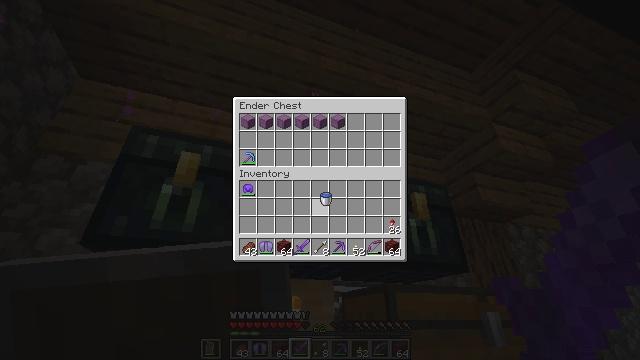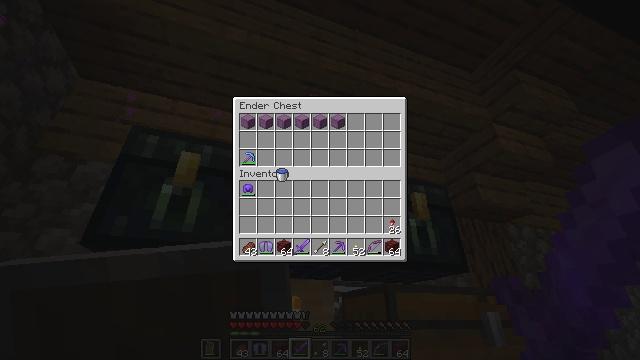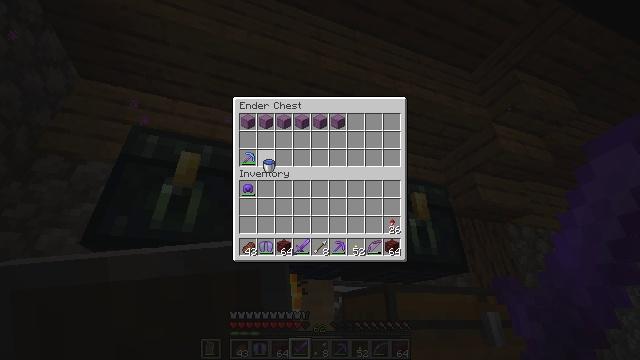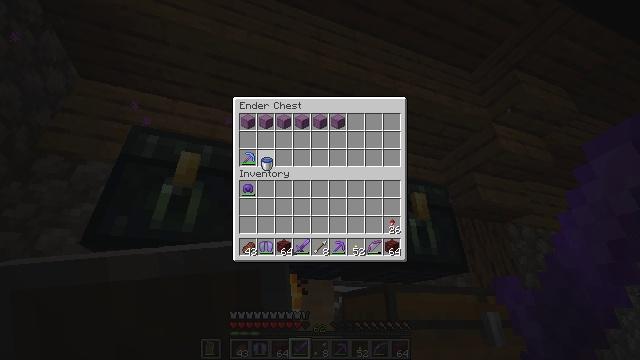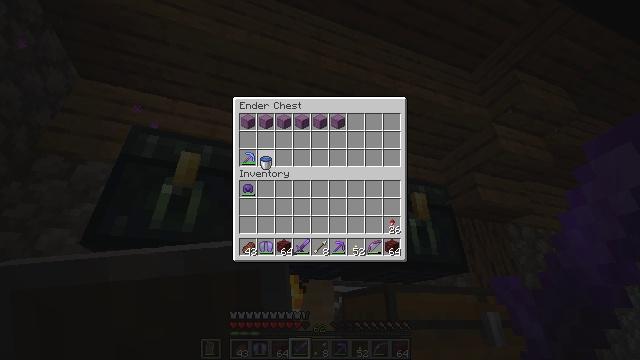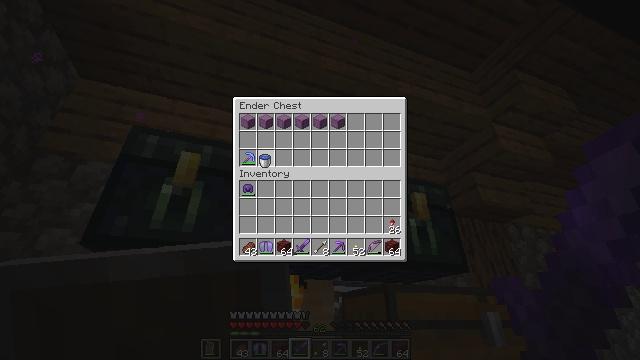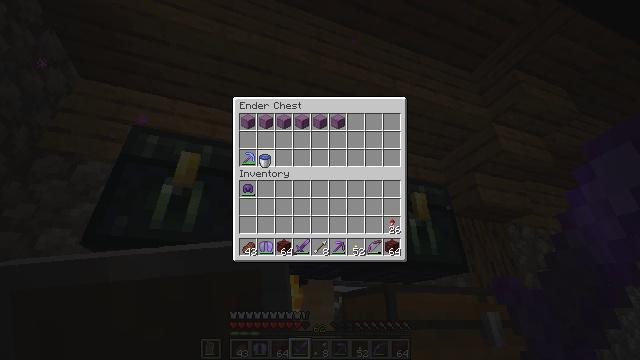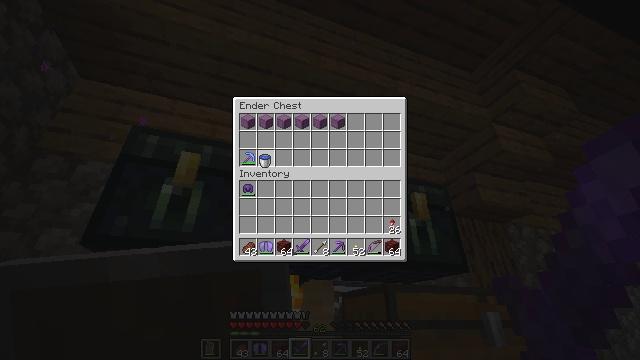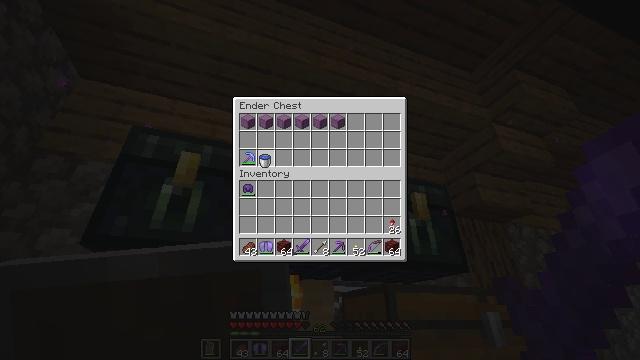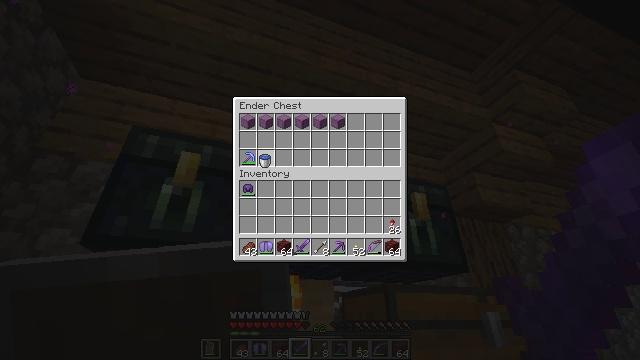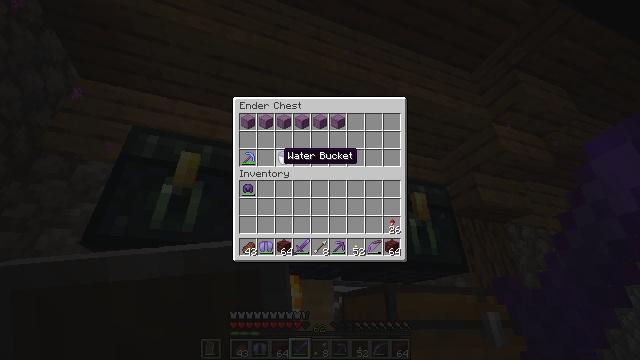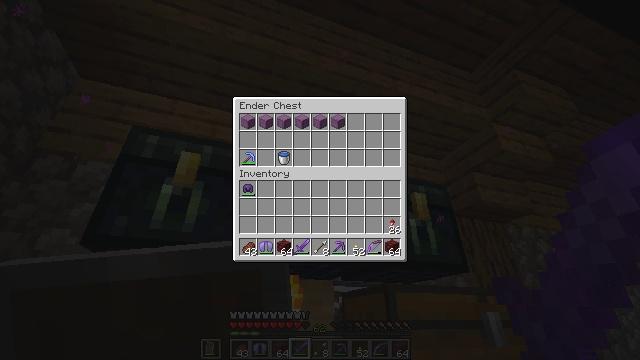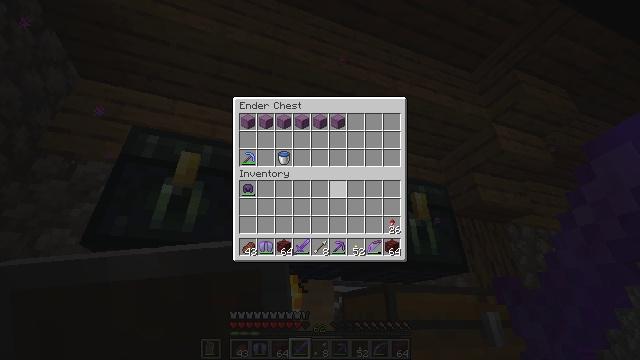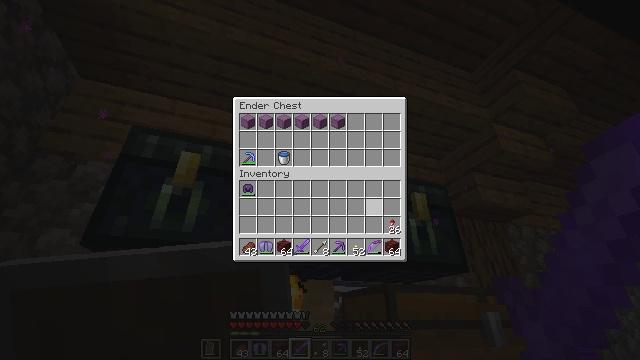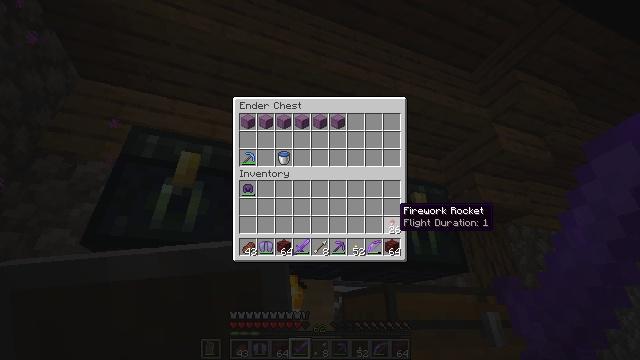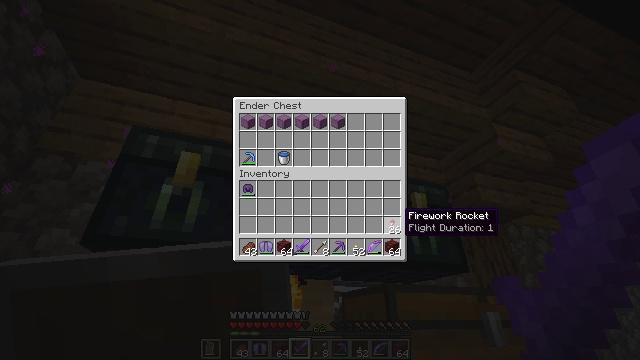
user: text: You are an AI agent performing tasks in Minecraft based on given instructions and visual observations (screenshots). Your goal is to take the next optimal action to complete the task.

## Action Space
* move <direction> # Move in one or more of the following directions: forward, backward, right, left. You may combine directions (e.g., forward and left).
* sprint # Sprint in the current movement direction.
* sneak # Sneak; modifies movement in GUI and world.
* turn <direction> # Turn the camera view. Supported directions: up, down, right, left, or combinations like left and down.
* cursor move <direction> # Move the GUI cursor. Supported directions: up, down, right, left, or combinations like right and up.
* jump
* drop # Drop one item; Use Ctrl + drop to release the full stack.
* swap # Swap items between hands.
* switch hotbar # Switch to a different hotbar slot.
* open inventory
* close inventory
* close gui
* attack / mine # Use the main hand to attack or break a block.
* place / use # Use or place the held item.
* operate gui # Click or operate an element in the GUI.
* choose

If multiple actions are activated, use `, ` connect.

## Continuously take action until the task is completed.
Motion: motion action
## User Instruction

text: Retrieve the ender chest safely.
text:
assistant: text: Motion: turn left and up
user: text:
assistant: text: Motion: turn left and up
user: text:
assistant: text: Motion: no_op
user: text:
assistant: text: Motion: no_op
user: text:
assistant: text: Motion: no_op
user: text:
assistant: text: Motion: no_op
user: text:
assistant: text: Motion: attack / mine
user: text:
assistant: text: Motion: attack / mine
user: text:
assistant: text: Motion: attack / mine
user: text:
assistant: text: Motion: turn right
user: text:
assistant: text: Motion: turn right
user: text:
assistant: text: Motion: turn right and down
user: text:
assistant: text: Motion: turn right and down
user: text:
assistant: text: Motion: turn right and down
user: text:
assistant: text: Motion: no_op
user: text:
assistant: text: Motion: no_op
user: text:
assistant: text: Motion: no_op
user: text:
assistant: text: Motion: no_op
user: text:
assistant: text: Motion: no_op
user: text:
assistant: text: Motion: no_op
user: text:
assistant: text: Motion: attack / mine
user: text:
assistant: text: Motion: attack / mine
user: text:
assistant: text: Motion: attack / mine
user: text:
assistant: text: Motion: turn left and up
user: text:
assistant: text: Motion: turn left and up
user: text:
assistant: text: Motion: no_op
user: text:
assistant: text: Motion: no_op
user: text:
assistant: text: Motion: no_op
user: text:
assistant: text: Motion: no_op
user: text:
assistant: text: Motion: no_op